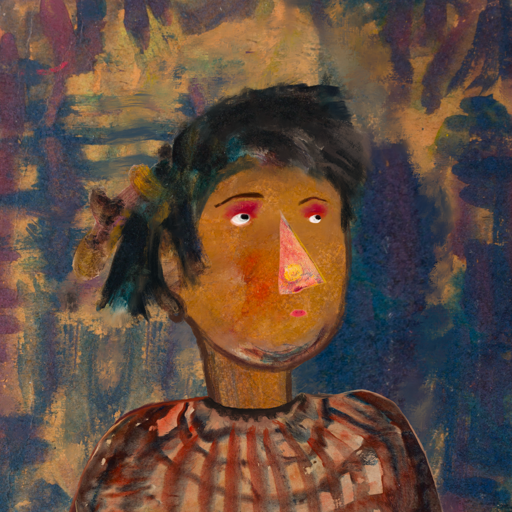
Background: InTheSun, Head And Neck Side: Pipe, Face Side: Irani, Bust: Orphan, Hair Side: Pipe, Head Accessory: Blank, Second Necklace: Blank, Necklace: Blank, Baby: Blank